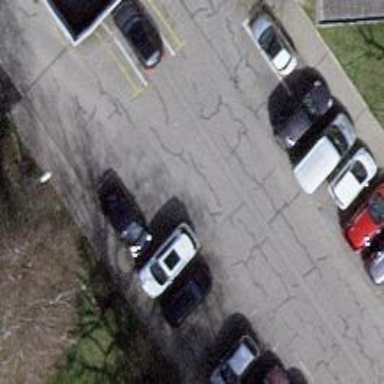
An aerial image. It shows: Parking aisle tunnel designated as service road.